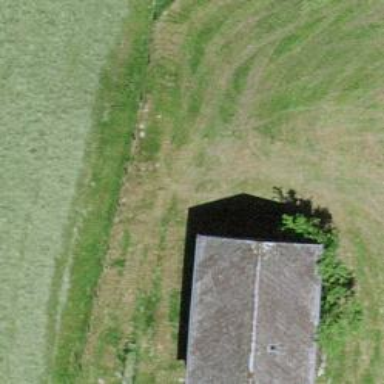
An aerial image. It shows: Gabled roof on farm auxiliary building.